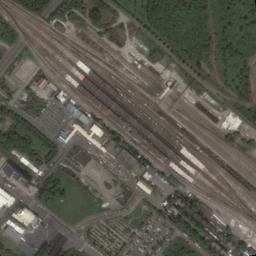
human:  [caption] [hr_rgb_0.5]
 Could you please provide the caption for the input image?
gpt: A well-equipped railway station in a good suburb .

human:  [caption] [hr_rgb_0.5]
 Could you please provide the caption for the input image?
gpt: Many buildings of different shapes are beside the railway station .

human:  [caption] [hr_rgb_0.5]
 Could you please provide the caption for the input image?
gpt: The railway station has lots of railways and some trains and a lawn is next to the railway station .

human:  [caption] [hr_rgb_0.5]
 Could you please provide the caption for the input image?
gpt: The railway station is next to some trees and grass .

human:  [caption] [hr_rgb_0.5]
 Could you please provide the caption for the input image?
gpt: There are some green meadows and buildings beside the railway station .